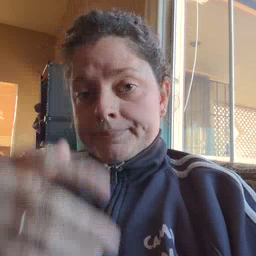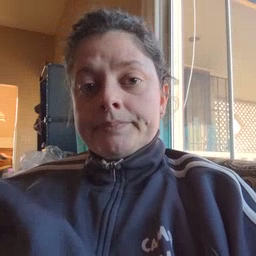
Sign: rain